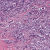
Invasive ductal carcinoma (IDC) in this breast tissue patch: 1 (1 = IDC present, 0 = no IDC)